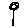
Label: flower